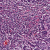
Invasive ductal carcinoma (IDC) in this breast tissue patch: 1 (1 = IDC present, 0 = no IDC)